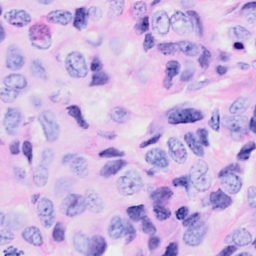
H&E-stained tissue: Breast